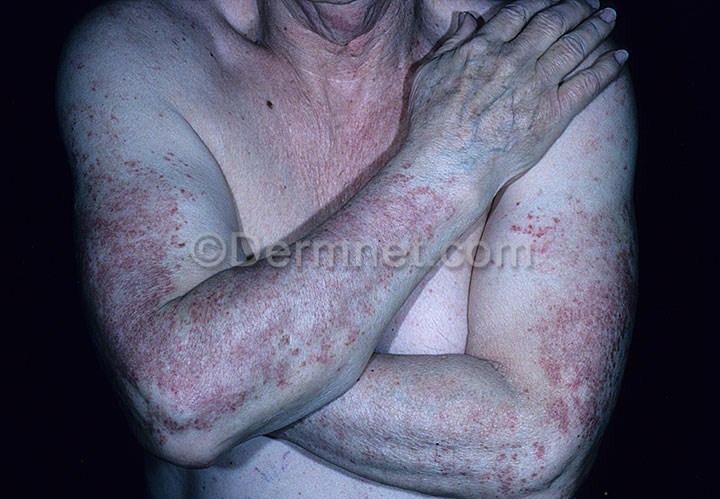
Disease: Light Diseases and Disorders of Pigmentation